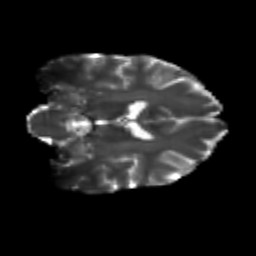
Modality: T2w
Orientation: coronal
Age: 22
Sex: male
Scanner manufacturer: siemens
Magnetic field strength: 3 T
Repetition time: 3.5 s
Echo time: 0.104 s